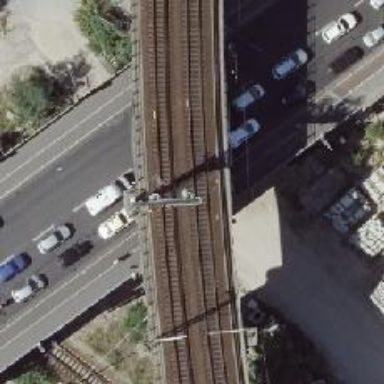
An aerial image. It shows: Railway signal.